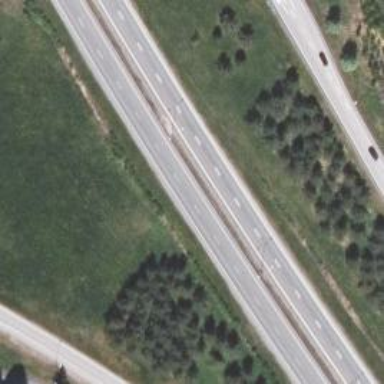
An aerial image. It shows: Trunk highway.